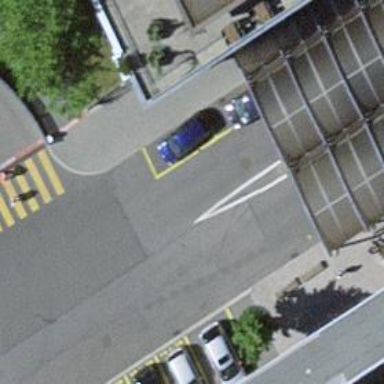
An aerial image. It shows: Uncontrolled zebra crossing with zebra markings.